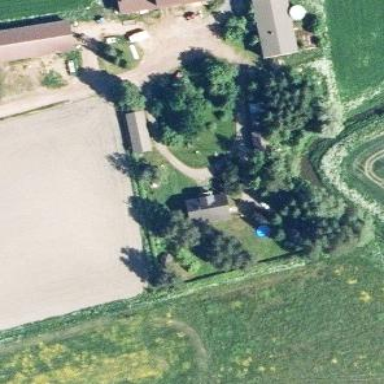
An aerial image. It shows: Farmyard area.